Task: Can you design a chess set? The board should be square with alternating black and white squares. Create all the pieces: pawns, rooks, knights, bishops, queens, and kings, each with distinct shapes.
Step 4876:
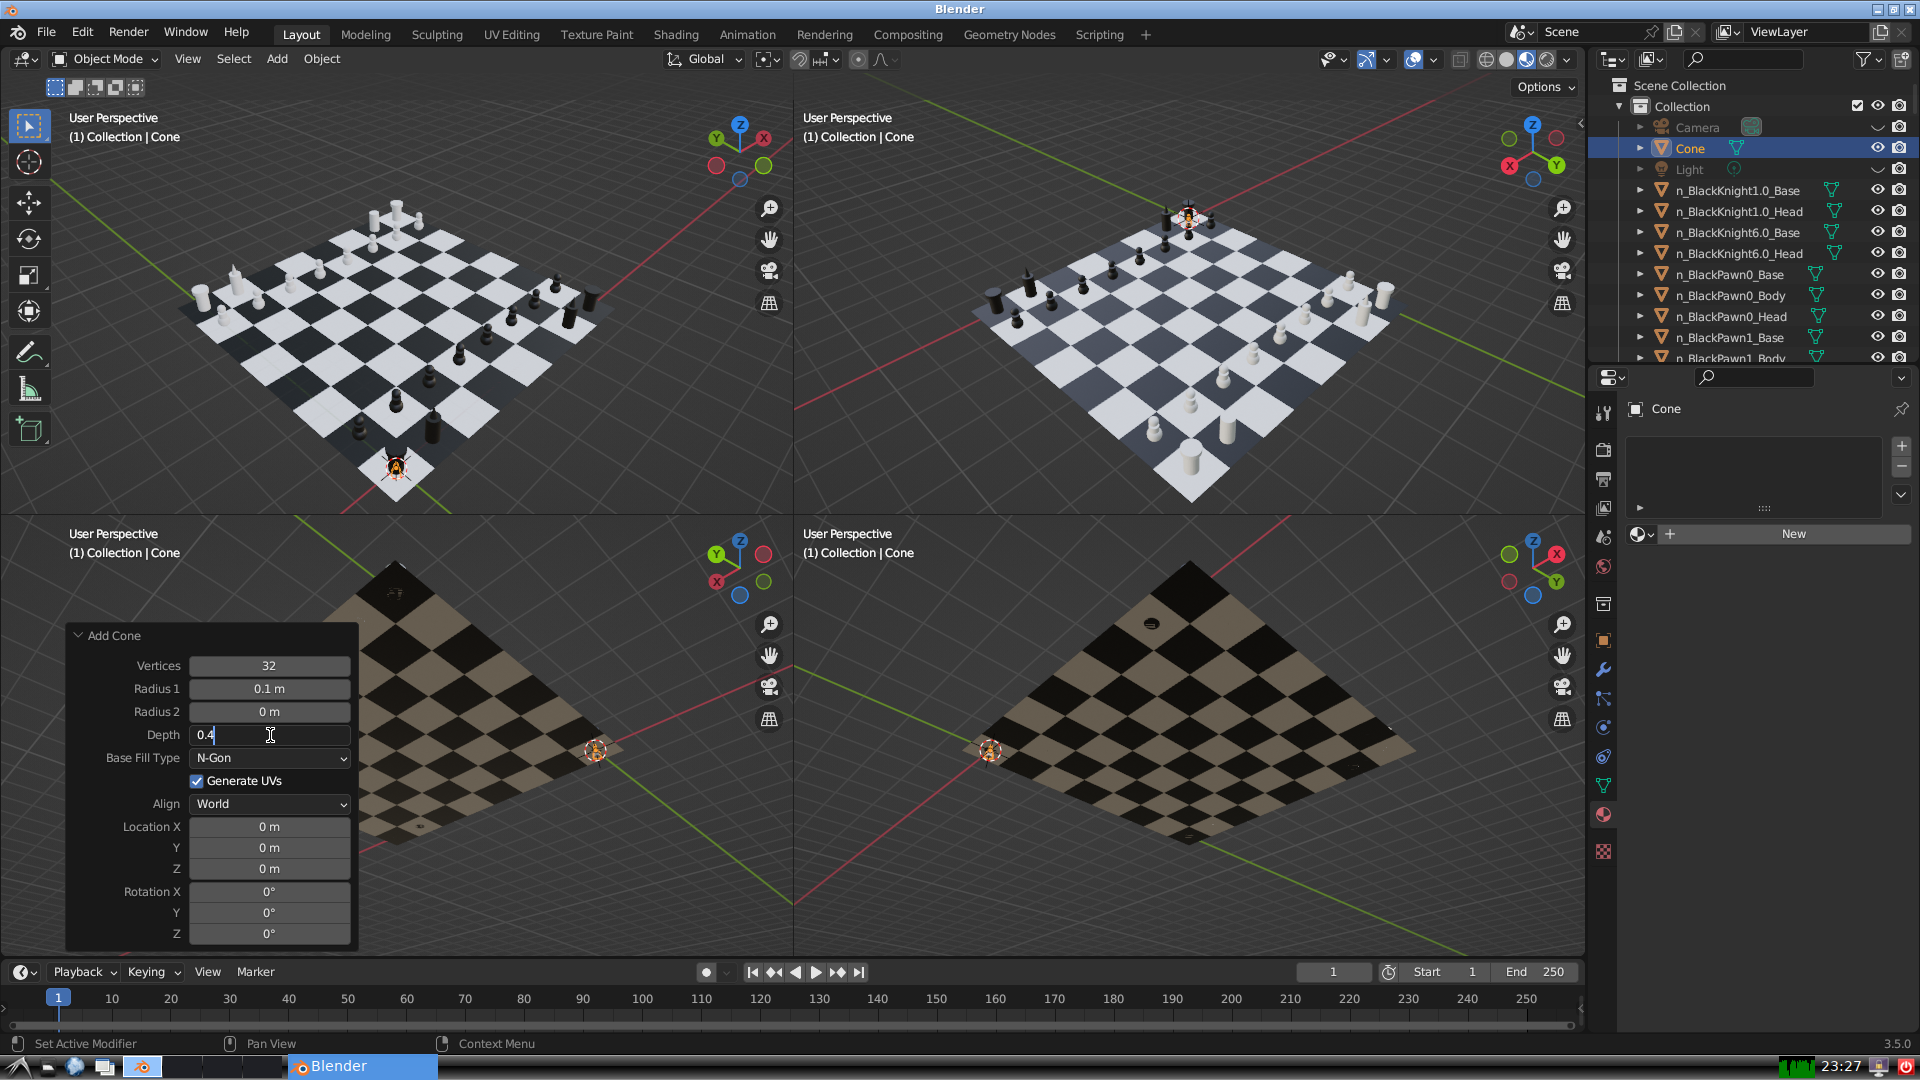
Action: {"key_press": ['Return']}